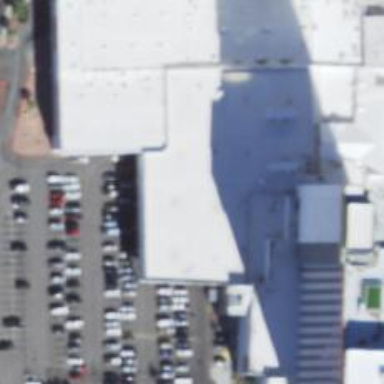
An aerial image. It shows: Cinema.